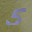
Label: 5